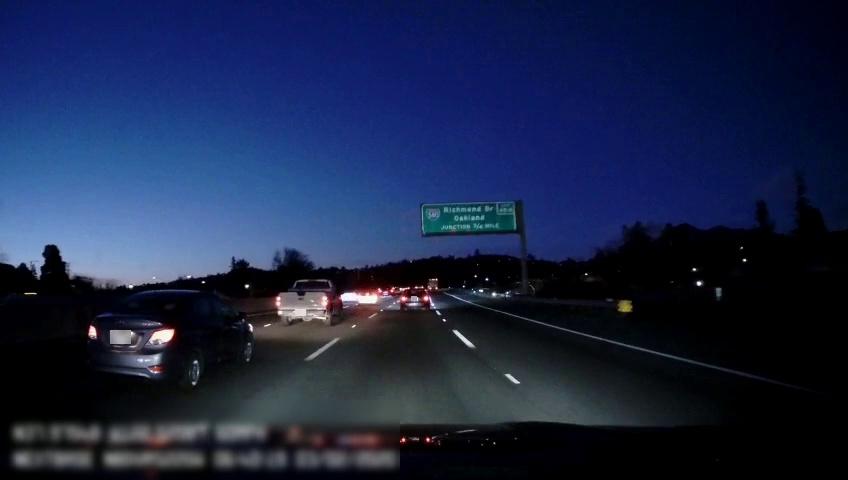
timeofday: Night
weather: Other
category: Drivable Space
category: Vehicles | Car
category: Vehicles | SUV
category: Vehicles | Car
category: Vehicles | Car
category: Vehicles | Truck
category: Vehicles | Car
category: Vehicles | Truck
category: Lanes | Alternate Lane
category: Lanes | Alternate Lane
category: Lanes | Current Lane
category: Lanes | Current Lane
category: Lanes | Alternate Lane
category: Traffic | Signs
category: Traffic | Signs